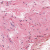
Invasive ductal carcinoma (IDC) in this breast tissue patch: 0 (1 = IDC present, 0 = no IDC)